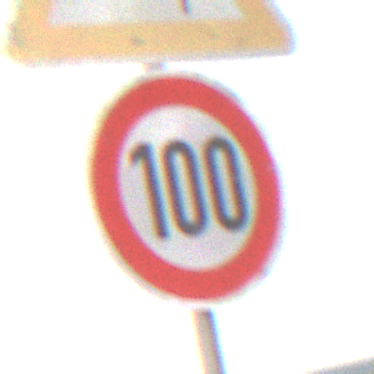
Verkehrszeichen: Geschwindigkeit100
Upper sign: SeitenwindVonRechts
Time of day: MorningAfternoon
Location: Outdoor (Nature)
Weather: Overcast
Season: NotSpecified
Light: Natural